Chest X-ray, AP view. Patient: 24 years old, sex F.
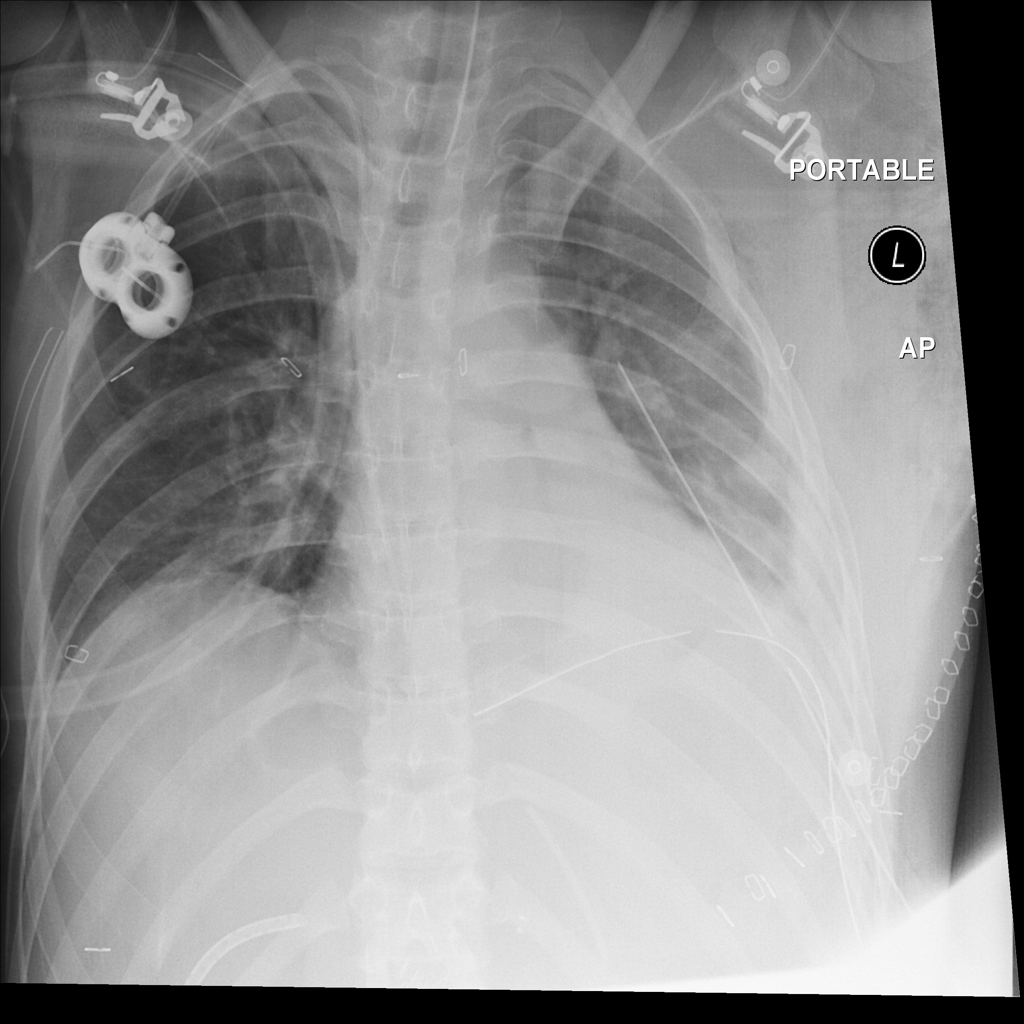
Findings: Atelectasis, Consolidation